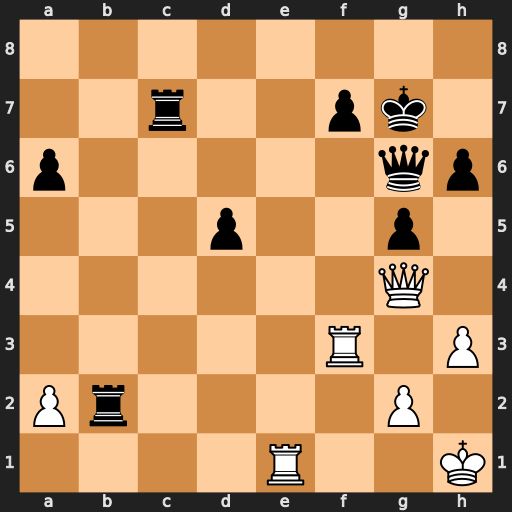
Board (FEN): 8/2r2pk1/p5qp/3p2p1/6Q1/5R1P/Pr4P1/4R2K
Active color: w
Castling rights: -
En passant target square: -
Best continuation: Qd4+ f6 Qxb2